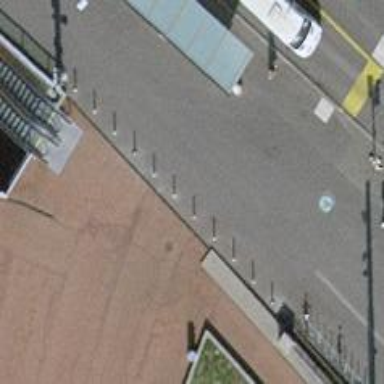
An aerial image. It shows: Bollard.